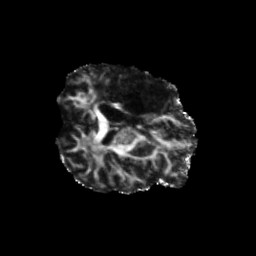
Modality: FA
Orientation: axial
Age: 46
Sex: female
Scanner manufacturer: siemens
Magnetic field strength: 3 T
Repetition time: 5.25 s
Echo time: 0.08 s